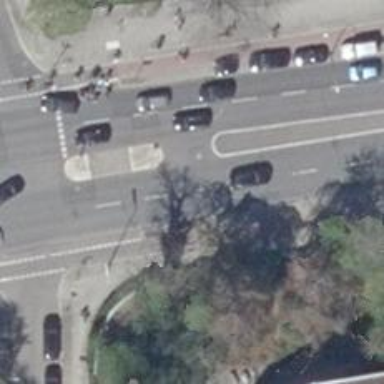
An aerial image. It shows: Primary highway with asphalt surface. There is cycle track on the right.